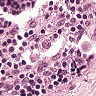
Metastatic tissue present: no